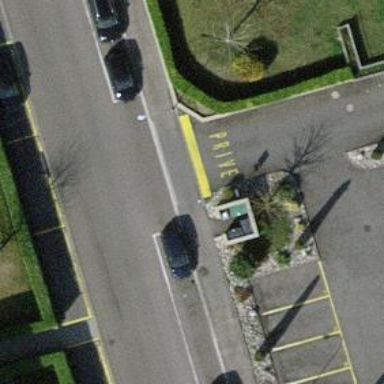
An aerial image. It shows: Parking aisle road with sidewalk alongside.